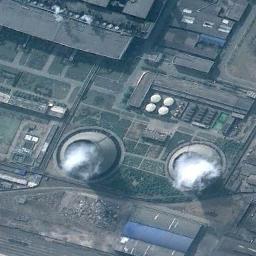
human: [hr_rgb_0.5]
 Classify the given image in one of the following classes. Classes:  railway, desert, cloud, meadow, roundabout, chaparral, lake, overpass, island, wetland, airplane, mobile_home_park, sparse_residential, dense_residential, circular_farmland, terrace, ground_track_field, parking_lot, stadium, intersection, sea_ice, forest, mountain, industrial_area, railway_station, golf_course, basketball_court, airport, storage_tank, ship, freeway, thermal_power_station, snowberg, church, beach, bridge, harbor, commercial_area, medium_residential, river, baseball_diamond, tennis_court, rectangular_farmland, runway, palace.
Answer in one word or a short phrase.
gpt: thermal_power_station